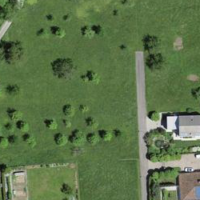
EUNIS habitat code: 25
Species observed at this site:
Fagus sylvatica